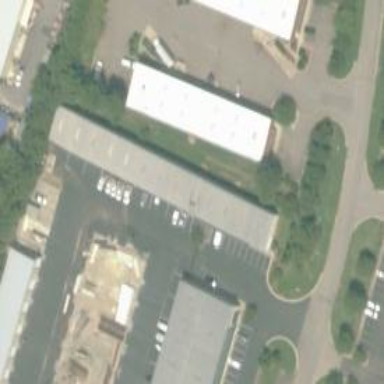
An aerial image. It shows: Commercial building.